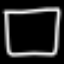
Label: square